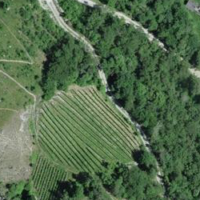
EUNIS habitat code: 44
Species observed at this site:
Erodium cicutarium
Saponaria ocymoides